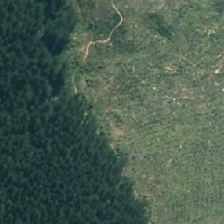
Land cover: harvested_forest